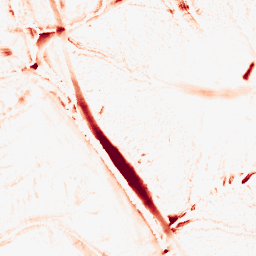
Category: morphological
Decomposition family: morphological_diamond
Decomposition parameters: operation: opening
radius: 10
Upsampling method: sinc_hamming
Upsampling parameters: scale: 4
kernel_size: 8
Upsampling scale: 4